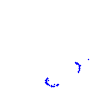
Particle: proton